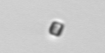
Label: nanoplankton_mix